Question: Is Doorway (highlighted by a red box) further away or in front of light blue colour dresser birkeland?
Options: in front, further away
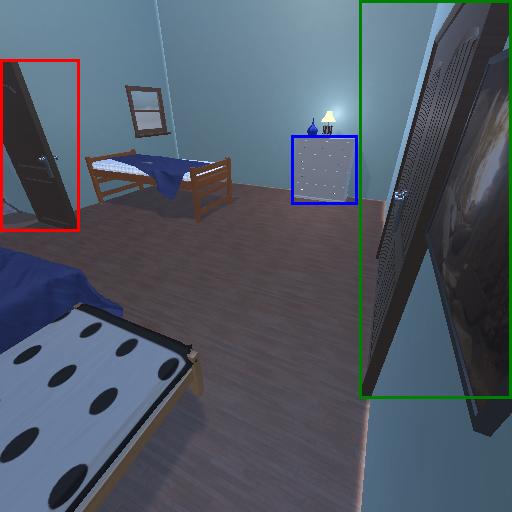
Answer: in front